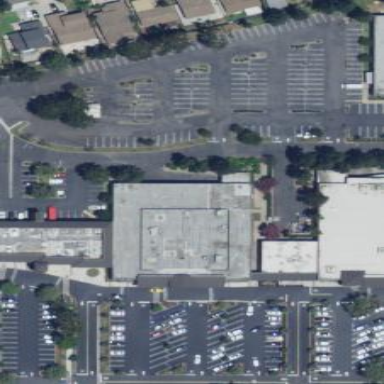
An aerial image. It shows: Retail building.